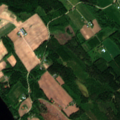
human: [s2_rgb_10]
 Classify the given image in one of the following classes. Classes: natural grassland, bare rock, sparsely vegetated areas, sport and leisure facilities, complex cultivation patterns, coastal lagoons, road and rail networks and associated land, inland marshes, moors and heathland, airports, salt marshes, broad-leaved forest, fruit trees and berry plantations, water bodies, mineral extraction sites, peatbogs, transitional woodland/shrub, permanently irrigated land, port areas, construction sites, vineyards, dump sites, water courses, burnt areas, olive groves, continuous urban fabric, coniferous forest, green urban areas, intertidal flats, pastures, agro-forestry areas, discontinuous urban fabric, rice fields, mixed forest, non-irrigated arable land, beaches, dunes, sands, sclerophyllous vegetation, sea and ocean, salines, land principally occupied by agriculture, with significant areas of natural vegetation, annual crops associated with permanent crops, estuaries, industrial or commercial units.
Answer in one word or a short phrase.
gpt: land principally occupied by agriculture, with significant areas of natural vegetation, coniferous forest, mixed forest, transitional woodland/shrub, water bodies